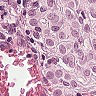
Metastatic tissue present: yes